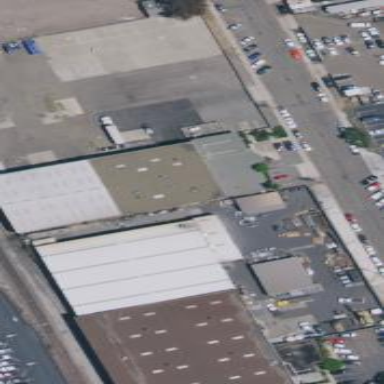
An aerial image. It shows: Warehouse building.